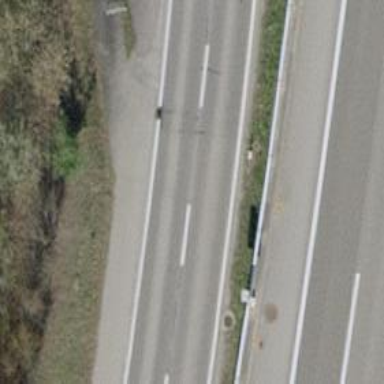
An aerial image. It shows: Asphalt footway.